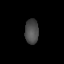
Tissue: lung
Cell type: Epithelial cells
Senescence score: 0.2173
Nuclear area (px): 325
Mean DAPI intensity: 76.806